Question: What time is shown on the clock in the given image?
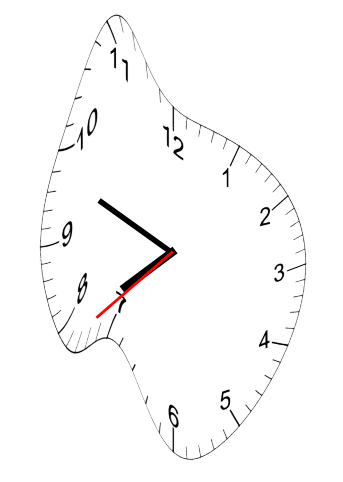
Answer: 07:48:38